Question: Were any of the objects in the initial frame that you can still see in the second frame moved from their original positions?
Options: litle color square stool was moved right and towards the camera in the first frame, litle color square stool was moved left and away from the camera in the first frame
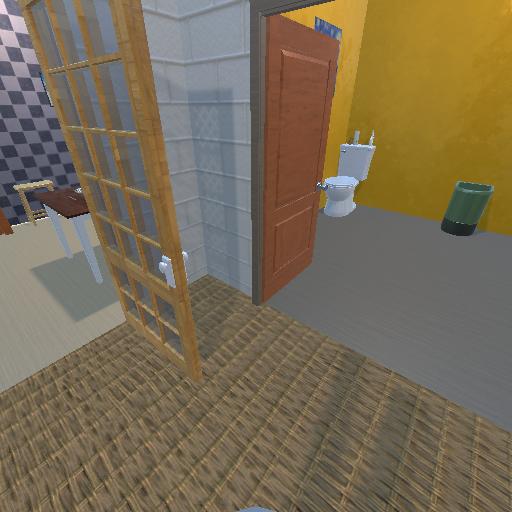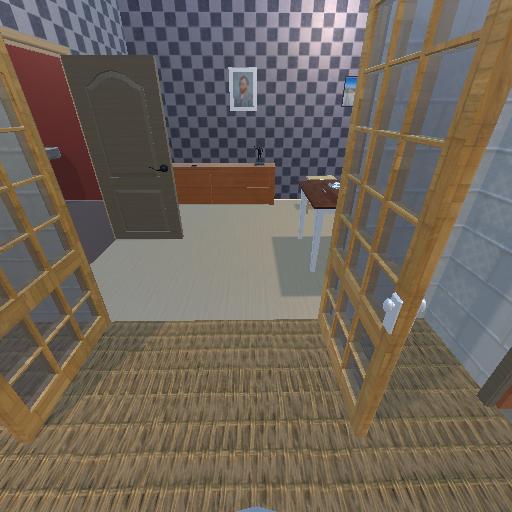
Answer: litle color square stool was moved right and towards the camera in the first frame